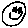
Label: smiley face